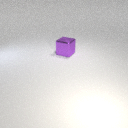
large purple metal cube